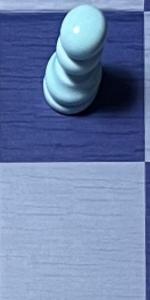
Label: Empty